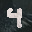
Label: 4